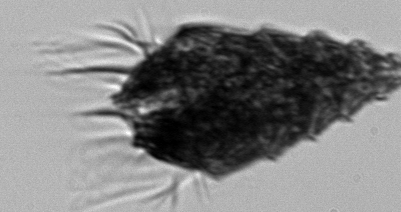
Label: Laboea_strobila